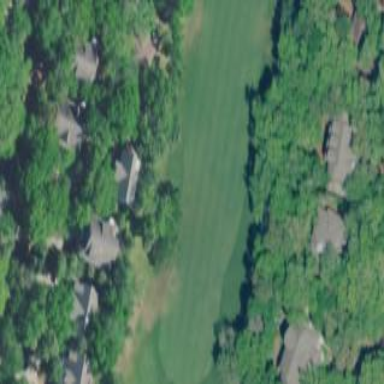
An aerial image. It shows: Well-maintained grass fairway on golf course.